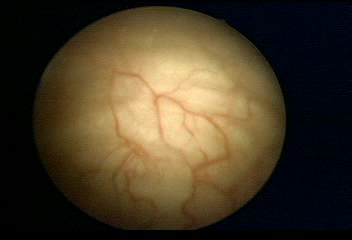
Modality: WLC
Class: Normal mucosa
Bladder cancer association: No